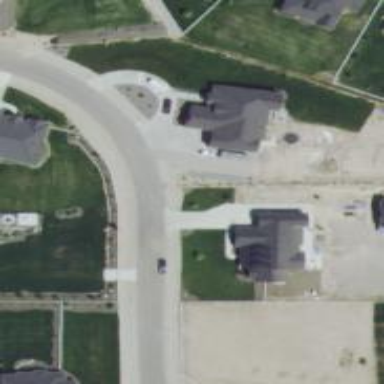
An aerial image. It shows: Driveway.